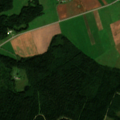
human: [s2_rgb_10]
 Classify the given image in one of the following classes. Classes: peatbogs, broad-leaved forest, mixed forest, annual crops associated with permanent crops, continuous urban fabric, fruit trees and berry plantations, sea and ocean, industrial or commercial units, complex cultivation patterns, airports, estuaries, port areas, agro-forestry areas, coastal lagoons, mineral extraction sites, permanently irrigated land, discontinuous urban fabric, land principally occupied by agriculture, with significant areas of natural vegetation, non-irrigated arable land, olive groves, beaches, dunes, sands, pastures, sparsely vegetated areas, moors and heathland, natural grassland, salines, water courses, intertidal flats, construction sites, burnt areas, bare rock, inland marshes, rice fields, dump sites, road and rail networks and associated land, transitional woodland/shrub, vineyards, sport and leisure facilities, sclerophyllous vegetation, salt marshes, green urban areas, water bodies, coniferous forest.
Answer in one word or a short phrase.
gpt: industrial or commercial units, non-irrigated arable land, land principally occupied by agriculture, with significant areas of natural vegetation, coniferous forest, mixed forest